Question: The unlock size button in Sketh App

I can click this button to unlock the size of a layer in Sketch App.
And then I can change the width/height ratio of the image.
But I want my Sketch plugin to do this job instead of using my hand to click the button.
Is there an API for Sketch to unlock the size of 'MSBitmapLayer'?
I've tried "'[layer setIsLocked:false]'", but it's not about the size lock.
Thank you very much.
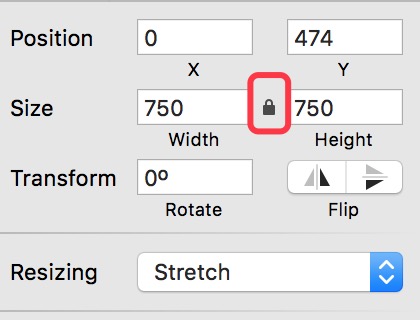
Answer: The particular function you are looking for is
setConstrainProportions()
Here is an example for you, It might help you in understanding it
'''
function toggleConstrainProportions(context) {
var doc = context.document
var selection = context.selection
// Toggles the currently selected item(s) 'Constrain Proportions'setting
for (var i = 0; i < [selection count]; i++) {
var s = [selection objectAtIndex: i]
s.frame().setConstrainProportions(!s.constrainProportions())
}
}
'''
Hope this is helpful :)